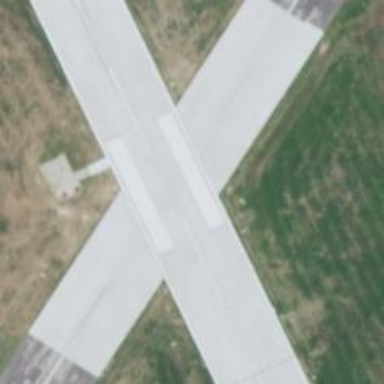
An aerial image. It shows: Runway surface made of asphalt at airport.